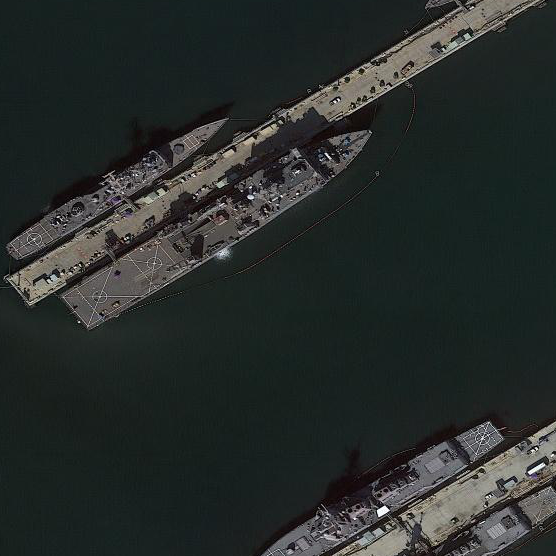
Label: combat